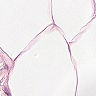
Metastatic tissue present: no